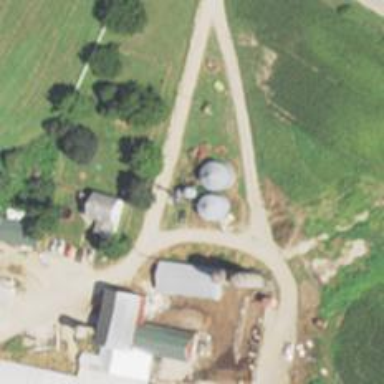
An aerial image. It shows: Silo.